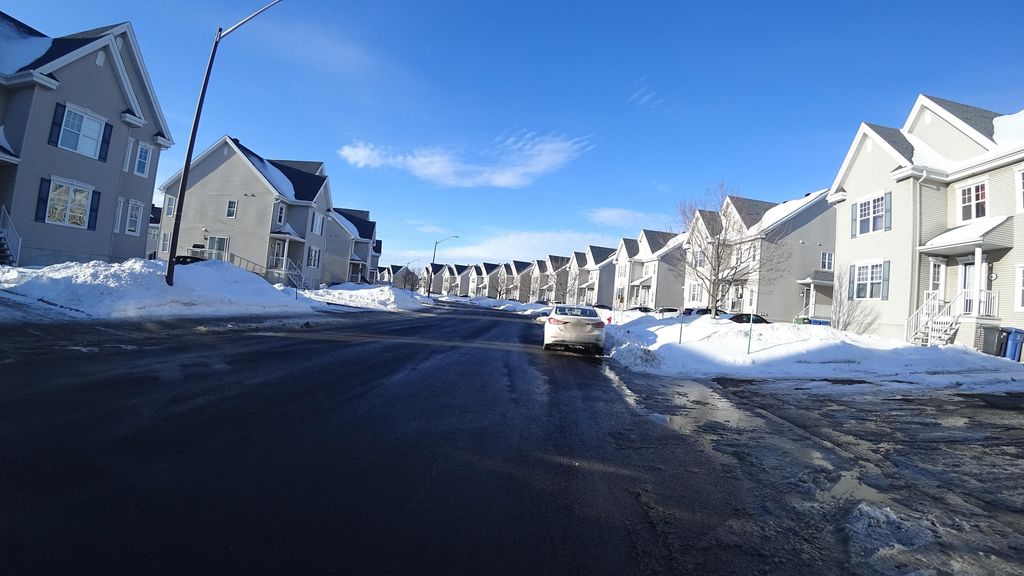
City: quebec_city